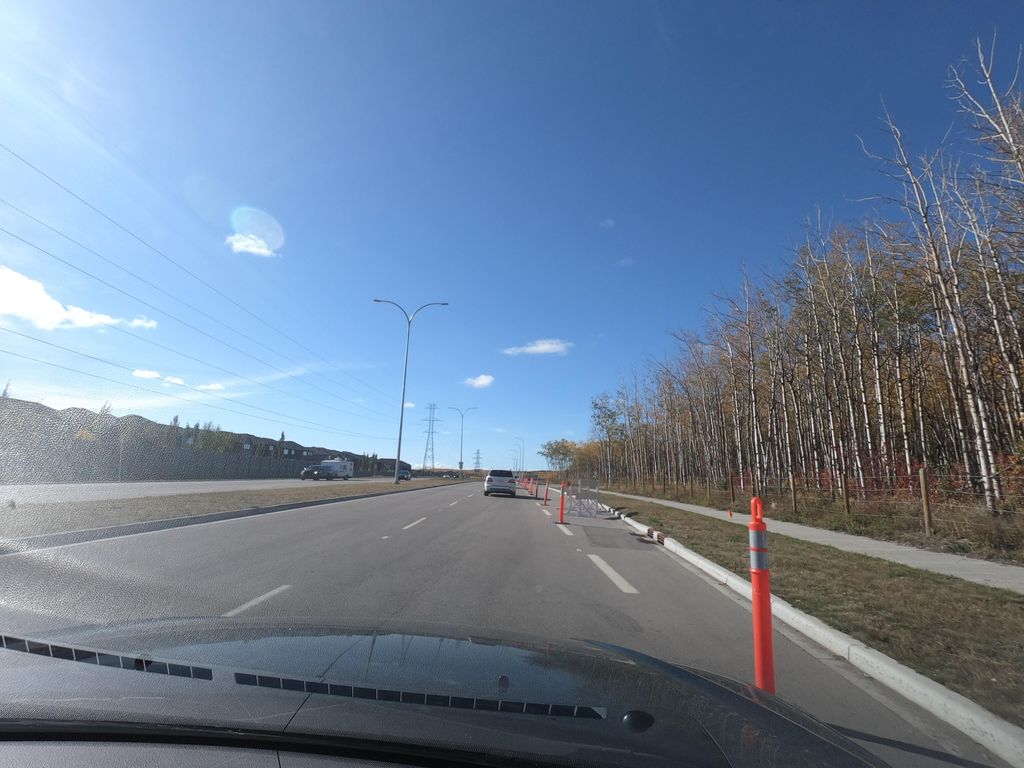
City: calgary